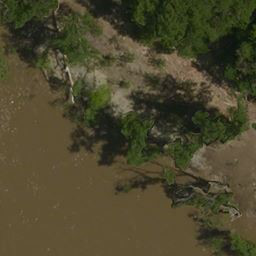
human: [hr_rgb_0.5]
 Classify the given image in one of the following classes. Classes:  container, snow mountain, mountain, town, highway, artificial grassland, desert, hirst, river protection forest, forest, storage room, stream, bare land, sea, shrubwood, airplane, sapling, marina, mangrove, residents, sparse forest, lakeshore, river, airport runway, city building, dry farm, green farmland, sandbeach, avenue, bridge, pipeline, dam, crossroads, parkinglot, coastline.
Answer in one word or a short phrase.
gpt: river protection forest